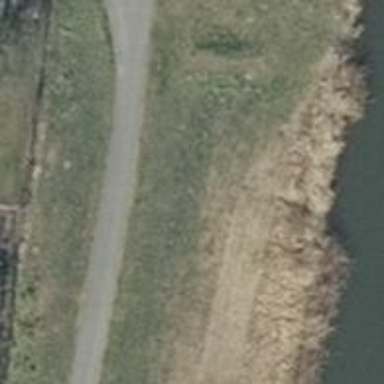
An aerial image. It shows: Asphalt path.